Question: I'm very new to GIT and trying to figure out how to setup my Development / Staging / Production workflow.
- - -
I've put together a simple diagram of how i would imagine the workflow might work.
My question is, would each remote have its own unique branch?
- -
Thanks

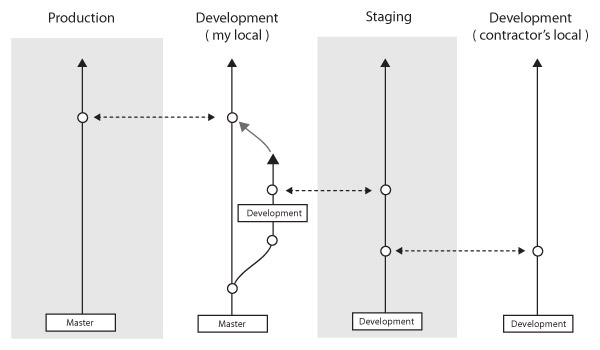
Answer: 1. Each git repository (be it remote or not) has its own branches.
2. Branches from remotes can be tracked with local branches.
Having said that: You can create two tracking branches in your local, that track branches on Production and Staging. The names of the branches on Production and Staging do not matter (i.e. they can be the same), as in your repository, they will be prefixed with the remote name.
However, it might be less confusing to to have a global branch naming convention and enforce correct change flow with permissions. I.e. by not letting the contractor push to Production and you on your side, not merging Staging with Production (or not pushing), until you desire to do so.